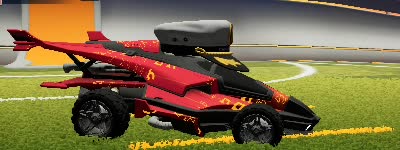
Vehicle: aftershock